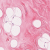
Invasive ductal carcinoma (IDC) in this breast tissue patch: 0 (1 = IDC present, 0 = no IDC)